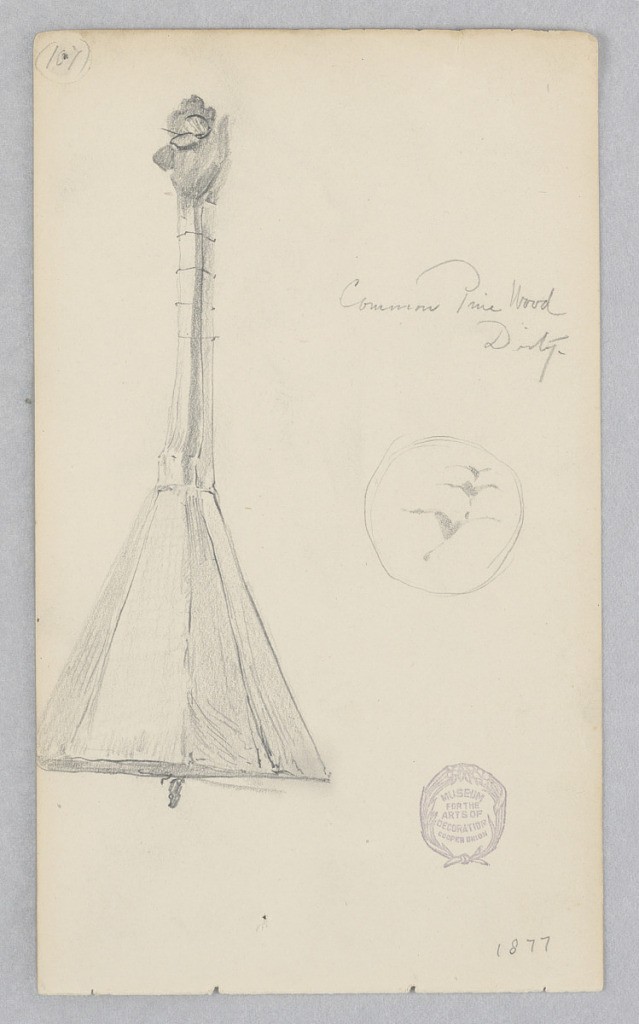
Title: Musical instrument
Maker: Robert Frederick Blum, American, 1857–1903
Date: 1877
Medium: Graphite on wove paper
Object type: Drawing
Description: Sketch of a balalaika with detail of the triangular wooden body and strings.